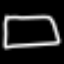
Label: square